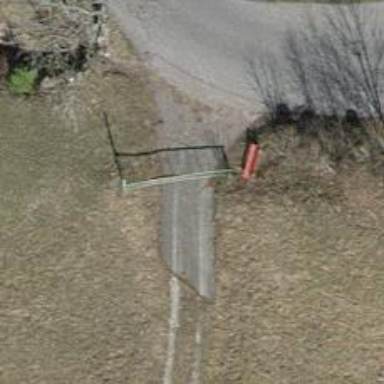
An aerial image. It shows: Swing gate.